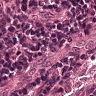
Metastatic tissue present: no